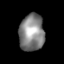
Tissue: lung
Cell type: Others
Senescence score: 0.2378
Nuclear area (px): 901
Mean DAPI intensity: 133.356